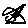
Label: sun